Question: I would like to have 2 different configurations of addthis on the same page.
Take note that I'm using the new Addthis, where the code looks like this:
'''
<script type="text/javascript" src="//s7.addthis.com/js/300/addthis_widget.js#pubid=ra-xxxxxxxxxxxxxxxx" async="async"></script>
<div class="addthis addthisBlogue clearfix">
<div class="addthis_sharing_toolbox"></div>
</div>
'''
What I'm trying to do is have 1 that have the share numbers tooltips
Is it possible?
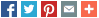
Answer: Since AddThis creates HTML elements that contain the count 'tooltip' (it's not actually a tooltip) with a single class or ID element, if you want to be really specific (i.e. choose what to hide exactly where you have two or more AddThis instances on a page) you could:
1. add the instance where you want to hide the count inside a div with a CSS ID or unique class;
2. use display: none to hide the parent social media count element only inside that div.
## Target the AddThis where you want to hide the count elements
Seems obvious, but For example, on <URL> the rendered Facebook and Twitter AddThis elements and add 'display: none' to the '.pluginCountButton' and '.count-o' styles that contain the elements you want to hide, as expected: they vanish from the display.
if you nest your AddThis instances (or any parent element) then you could simply target the one you want to hide like this:
'''
#hiddencount .pluginCountButton,
#hiddencount .count-o {
display: none;
}
'''
You'd need to locate the equivalent '.pluginCountButton' and '.count-o' elements for your version and instance--each social media icon has it's own so you'd have to identify each, as in the above example. You may also need more specificity between '#hiddencount' and the count container to get the style to apply.
NOTE: without a working example with the count links showing, this is untested. If you have a working example, I'd be happy to test it.